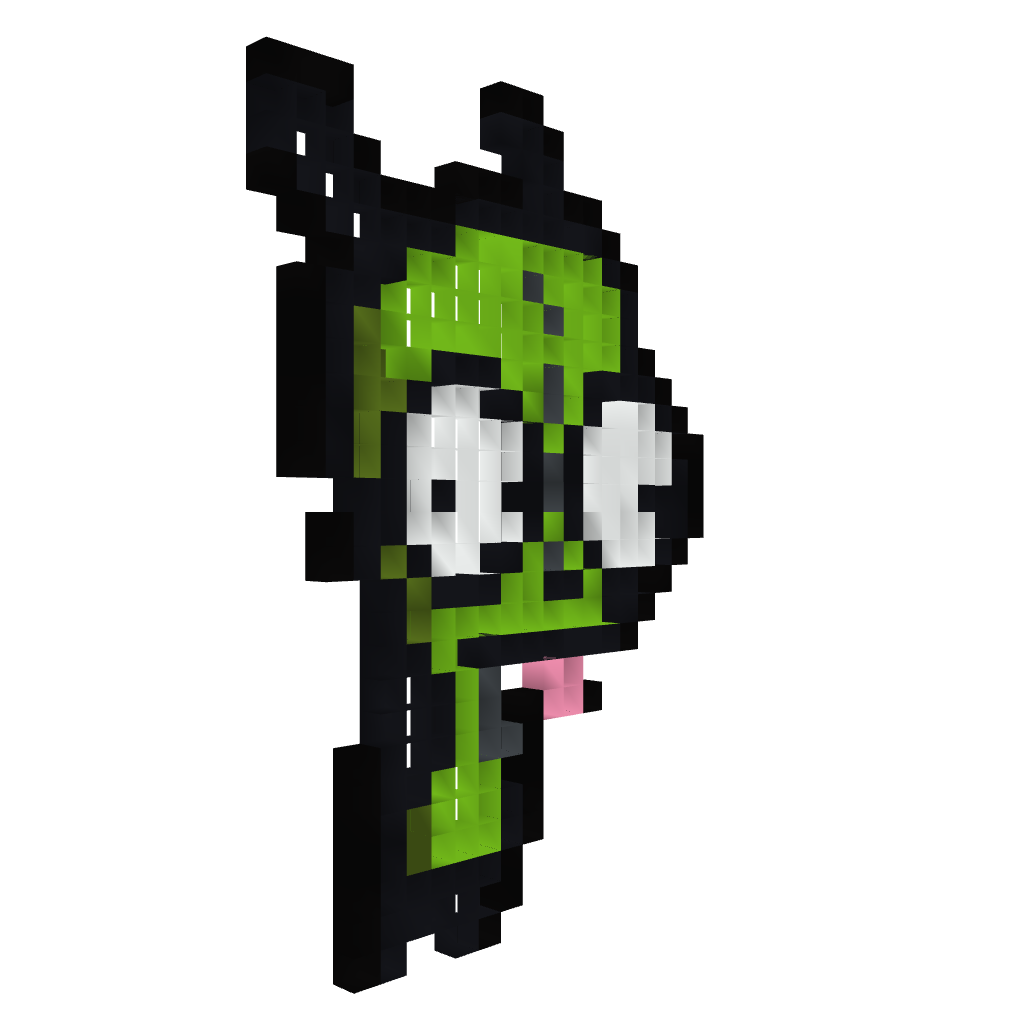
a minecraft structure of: Gir Pixel Art